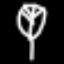
Label: leaf